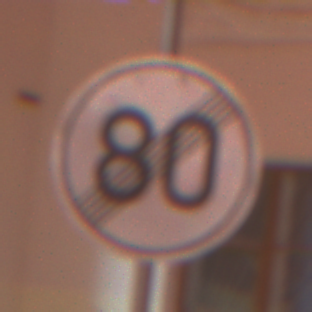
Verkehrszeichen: EndeGeschwindigkeit80
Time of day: Night
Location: Outdoor (Urban)
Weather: Overcast
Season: Winter
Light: Artificial